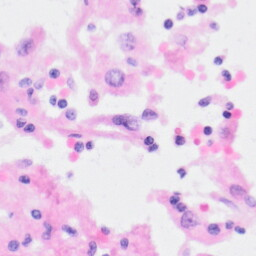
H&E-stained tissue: Kidney